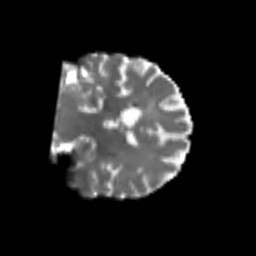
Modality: T2w
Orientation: coronal
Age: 60
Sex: male
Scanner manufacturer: siemens
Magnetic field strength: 3 T
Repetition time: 4.999 s
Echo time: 0.07946 s